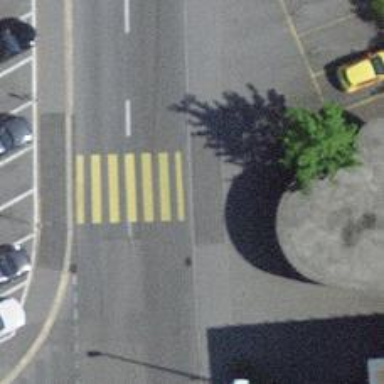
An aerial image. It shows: Kerb serving as barrier.